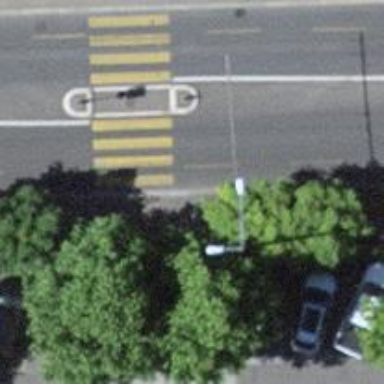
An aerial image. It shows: Kerb barrier.